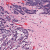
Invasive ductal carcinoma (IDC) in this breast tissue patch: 1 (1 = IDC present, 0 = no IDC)